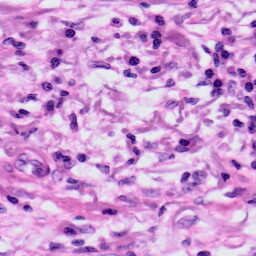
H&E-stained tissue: Skin